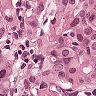
Metastatic tissue present: yes